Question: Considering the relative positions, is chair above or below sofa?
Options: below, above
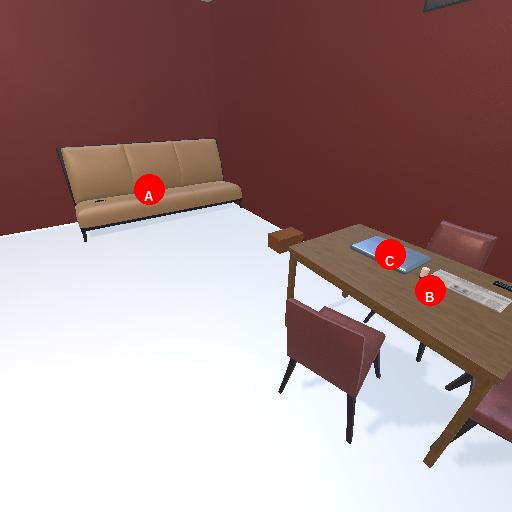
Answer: below